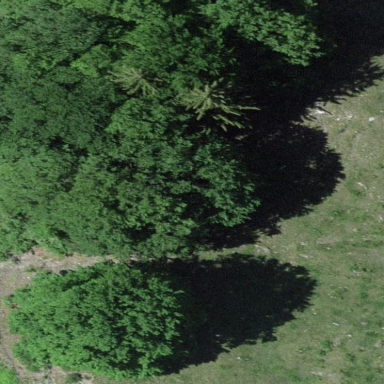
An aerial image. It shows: Forest area.